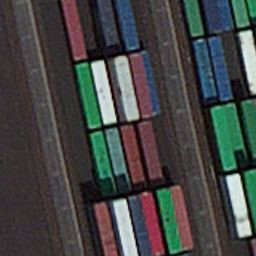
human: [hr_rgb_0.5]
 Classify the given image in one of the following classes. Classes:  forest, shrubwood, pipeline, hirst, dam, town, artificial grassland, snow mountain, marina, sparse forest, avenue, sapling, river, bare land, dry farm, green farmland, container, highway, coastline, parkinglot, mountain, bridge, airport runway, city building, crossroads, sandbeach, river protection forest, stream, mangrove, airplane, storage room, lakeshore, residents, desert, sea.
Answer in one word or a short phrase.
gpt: container